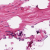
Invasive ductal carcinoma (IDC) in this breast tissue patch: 0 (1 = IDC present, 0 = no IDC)